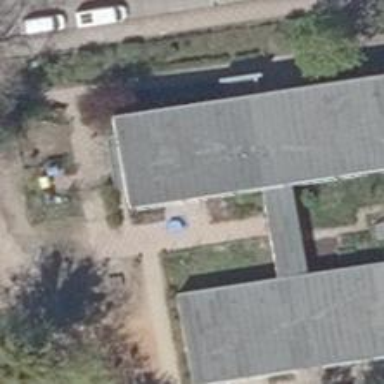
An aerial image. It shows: Kindergarten.